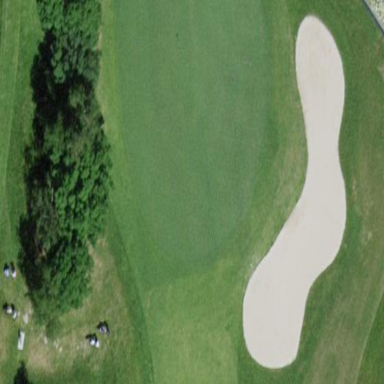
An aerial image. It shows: Golf green or pitch for the sport of golf.